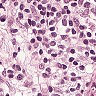
Metastatic tissue present: yes